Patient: sex M, age 68
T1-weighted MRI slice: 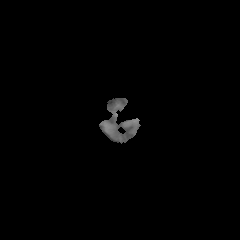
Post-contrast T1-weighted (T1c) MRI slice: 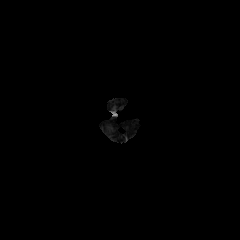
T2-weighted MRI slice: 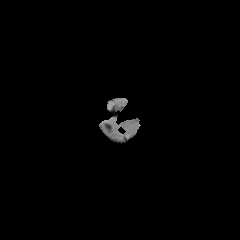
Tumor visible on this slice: no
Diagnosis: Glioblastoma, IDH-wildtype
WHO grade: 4